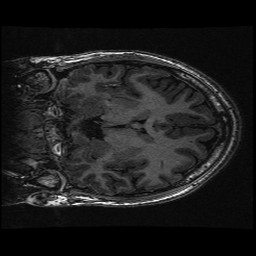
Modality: T1w
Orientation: coronal
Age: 26
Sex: male
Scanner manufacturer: ge
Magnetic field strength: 3 T
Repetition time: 0.008848 s
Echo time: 0.003544 s